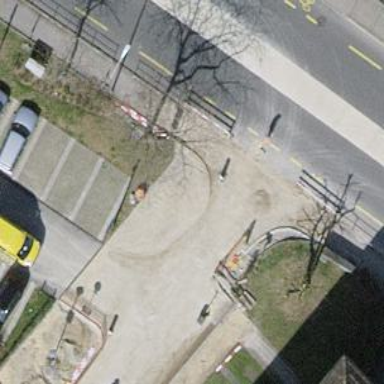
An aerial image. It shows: Rising bollard serving as barrier.